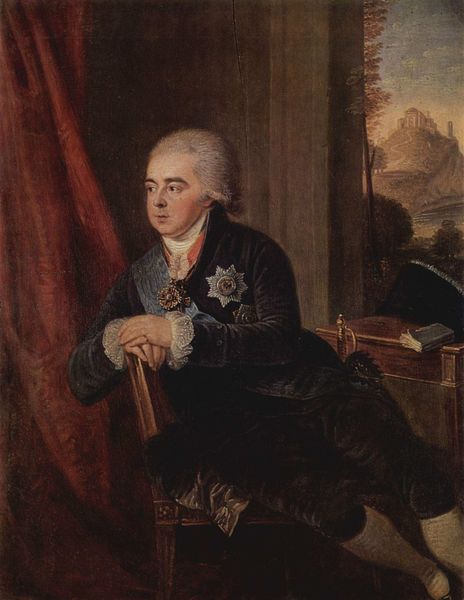
Titel: Porträt des Fürsten Alexej Kurakin, Kanzler des Ordenskapitels und Gouvaneur der Ukraine
Künstler: Ludwig Guttenbrunn
Standort: Sankt Petersburg
Institution: Eremitage
Schlagwörter: baum, berg, blau, gemälde, himmel, mann, schatten, weiß, wolken, grün, landschaft, sitzen, braun, fenster, frankreich, frisur, grau, hut, schwarz, stuhl, tisch, zimmer, ölbild, ausblick, blick, haus, rot, schloss, malerei, alt, anzug, hose, arme, band, barock, kleidung, kragen, samt, spitze, ärmel, bild, bildnis, hände, portrait, porträt, spiegel, vorhang, hügel, natur, haare, interieur, mantel, reich, sitzend, kind, spitzen, perücke, schärpe, herrschaft, schreibtisch, liegen, lehne, berge, gebirge, könig, lesen, deutsch, socken, dreiviertelansicht, rüschen, strümpfe, buch, burg, durchblick, stern, alpen, schwert, säbel, uniform, degen, manschette, manschetten, orden, scherpe, stiefel, herrscher, tracht, laibung, portät, prinz, fensterbrett, kniebundhose, tempel, kniebundhosen, würdeformel, preussen, kniehose, auszeichnung, gebildeter, stühl, medalie, adela, dliger, kickerbockers, porträt vorhang, antikensehnsucht, femälde